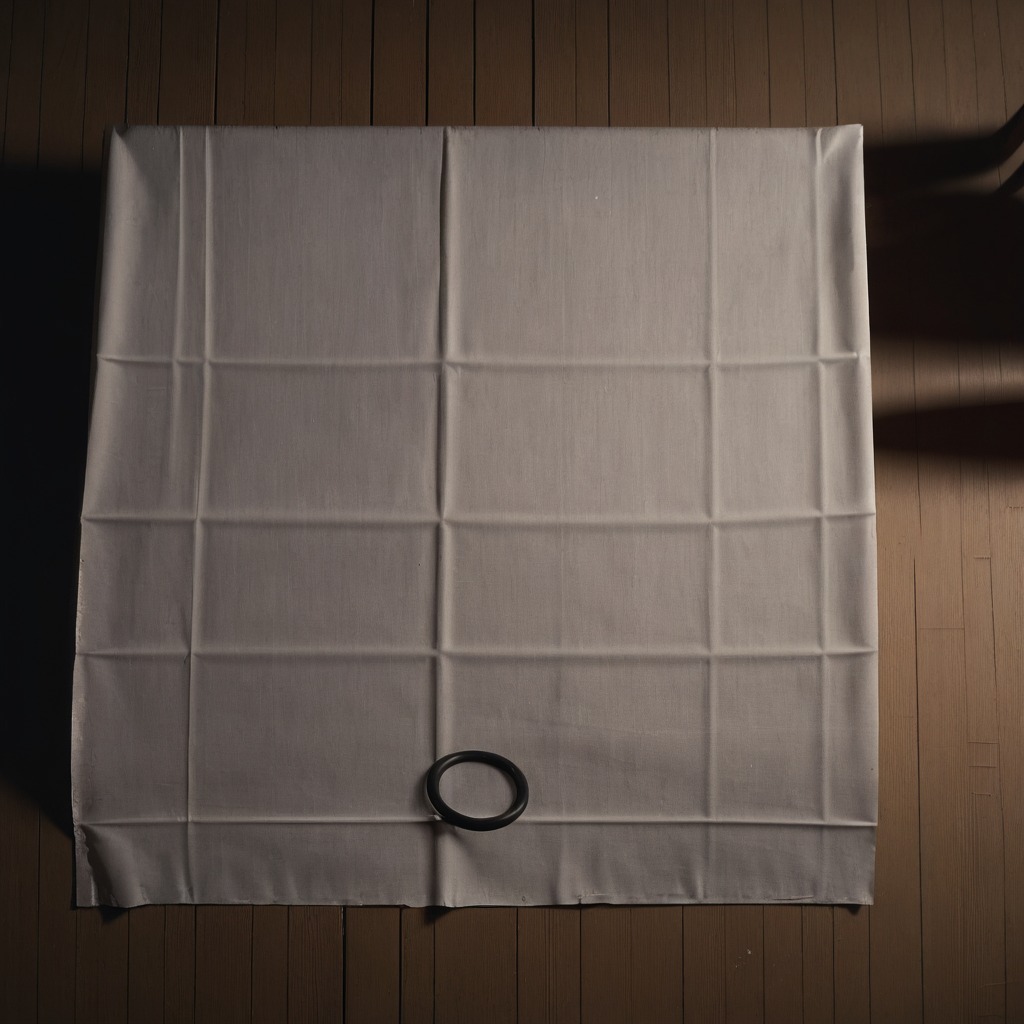
A rubber O-ring is lying on the wooden table.